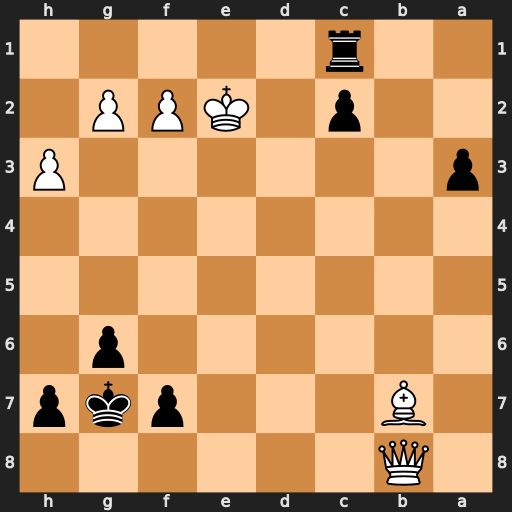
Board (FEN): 1Q6/1B3pkp/6p1/8/8/p6P/2p1KPP1/2r5
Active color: b
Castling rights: -
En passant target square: -
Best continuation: Re1+ Kxe1 c1=Q+